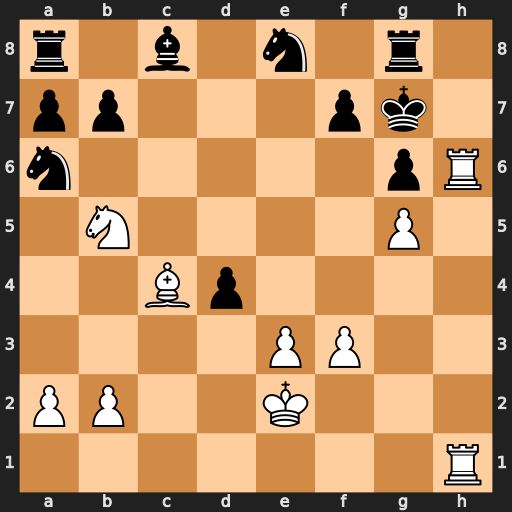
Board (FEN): r1b1n1r1/pp3pk1/n5pR/1N4P1/2Bp4/4PP2/PP2K3/7R
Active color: w
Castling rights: -
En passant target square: -
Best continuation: Rh7+ Kf8 Rxf7#